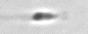
Label: flagellate_morphotype3